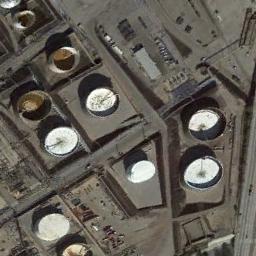
Label: storage tanks